Question: This a ListView screenshot of my problem:

This is the layout XML:
'''
<LinearLayout
android:id="@+id/viewer_top"
android:layout_width="match_parent"
android:layout_height="wrap_content"
android:background="@android:color/background_dark"
android:orientation="vertical" >
<EditText
android:id="@+id/viewer_filter"
android:layout_width="match_parent"
android:layout_height="wrap_content"
android:drawableRight="@android:drawable/ic_menu_search"
android:hint="@string/hint_filter"
android:background="@android:color/white"
android:layout_marginLeft="4dp"
android:layout_marginRight="4dp"
android:layout_marginTop="5dp"
android:layout_marginBottom="3dp"
android:inputType="text"
android:paddingLeft="4dp"
android:selectAllOnFocus="true" >
</EditText>
<EditText
android:id="@+id/viewer_search"
android:layout_width="match_parent"
android:layout_height="wrap_content"
android:drawableRight="@android:drawable/ic_menu_search"
android:hint="@string/hint_search"
android:background="@android:color/white"
android:layout_marginLeft="4dp"
android:layout_marginRight="4dp"
android:layout_marginTop="3dp"
android:layout_marginBottom="5dp"
android:inputType="text"
android:paddingLeft="4dp"
android:selectAllOnFocus="true" >
</EditText>
</LinearLayout>
<HorizontalScrollView
android:id="@+id/viewer_hscroll"
android:layout_width="match_parent"
android:layout_height="wrap_content"
android:layout_below="@id/viewer_top" >
<ListView
android:id="@+id/viewer_list"
android:layout_width="wrap_content"
android:layout_height="wrap_content" >
</ListView>
</HorizontalScrollView>
'''
There are 3 problems in this scenario:
1. The Horizontal scrollview does not cover the full screen width (I drew a thick red line to mark the end)
2. The Horizontal scrollview does not scroll horizontally
3. The ListView rows are not of uniform width (this can be seen by the background color ending) (see the getView code below for details) private static final int listRowLayout = android.R.layout.activity_list_item;
private Map<String, Integer> mColors = new HashMap<String, Integer>();
@Override
public View getView(int position, View convertView, ViewGroup parent) {
// No logs here to keep ListView performance good
ViewHolder holder;
int color;
if( convertView == null ) {
convertView = mInflater.inflate(listRowLayout, parent, false);
holder = new ViewHolder();
holder.text = (TextView) convertView.findViewById(android.R.id.text1);
convertView.setTag(holder);
} else {
holder = (ViewHolder) convertView.getTag();
}
String data = mData.get(position);
// A compiled regex is faster than String.Contains()
Matcher m = ViewHolder.regex.matcher(data);
if( m.find() ) {
color = mColors.get(m.group(1));
} else {
color = mColors.get("V");
}
holder.text.setText(data);
holder.text.setBackgroundColor(color);
return convertView;
}
private static class ViewHolder {
TextView text;
static Pattern regex = Pattern.compile(" ([VIDWEF])/");
}
}
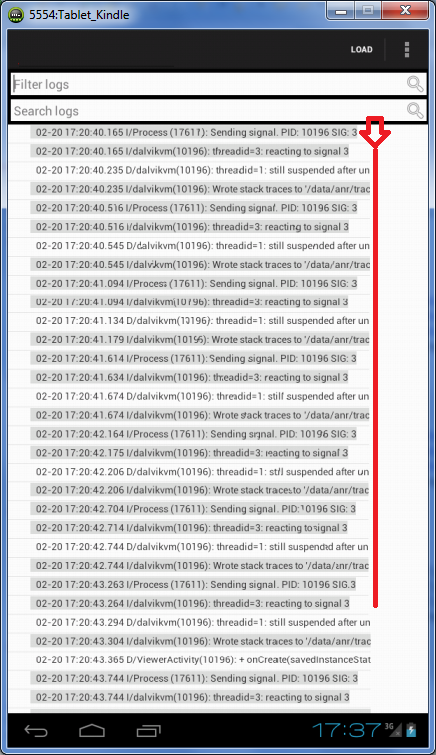
Answer: This is the solution I found.
The root of all evil :-) is that ListView is not designed to deal with rows of different length. To determine the ListView width, instead of looking at all the rows, only 3 rows are taken as .
So, if the 3 rows are by chance short rows, the width will be for the longer rows, it explains the problems I experienced.
To bypass this I calculated the for all data, and I padded shorter rows with spaces, it solved all 3 problems I described in the question.
The code for padding (executed inside 'getView()' )
'''
holder.text.setText(String.format("%1$-" + mLen + "s", data));
'''